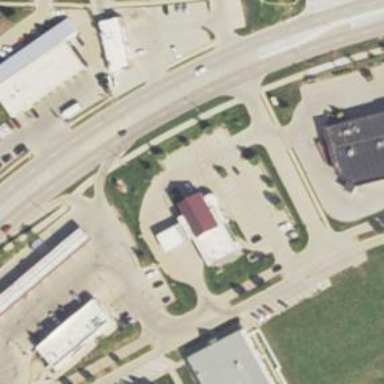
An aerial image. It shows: Convenience shop.